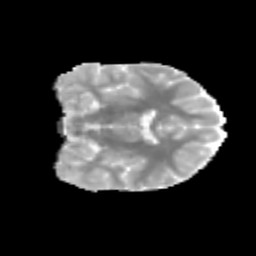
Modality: MD
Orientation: coronal
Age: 12
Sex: female
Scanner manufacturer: siemens
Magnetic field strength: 3 T
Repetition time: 3.8 s
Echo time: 0.07 s